Question: I have a bunch of data that is basically a date+time with a number I'd like to plot using gnuplot. The problem is that the data is pulled from a database, so when there are times of day with zero activity, there are no rows created, so my 'csv' file I'm feeding to gnuplot has gaps in the sequence.
Plot config:
'''
set term jpeg medium size 800,600
set output "yesterday.jpg"
set datafile separator ":"
set title "Yesterday's Uploads"
set xlabel "Hour of day (Eastern)" offset 0,-2
set ylabel "Items per minute"
unset key
set bmargin 10
set xdata time
set timefmt "%m/%d/%Y-%H-%M"
set xtics rotate
set style fill solid 0.5
plot "yesterday.stats" u 1:2 w boxes
'''
Example data:
'''
08/27/2013-23-00:34
08/27/2013-22-59:20
08/27/2013-22-58:79
08/27/2013-22-53:6
08/27/2013-22-52:24
08/27/2013-22-51:15
08/27/2013-22-50:12
08/27/2013-22-42:1
08/27/2013-22-38:58
08/27/2013-22-37:36
'''
Note the missing minutes (such as from 38 to 42, and 42 to 50) where there was no activity, thus no DB entries, thus no info in my plot input file.
When I try to plot this using the config example above, the 'gaps' show up as a horizontal filled bar that is the width of the missing data.

I'd like the missing data to simply be a 'zero' with no activity shown on the graph. I'm thinking that there must be a way to handle this in gnuplot and wanted to check with you all before I wrote some script to insert dummy entries into my data.
Any suggestions? Perhaps a different type of plot besides boxes that doesn't "connect" the datapoints, thus leading to those odd horizontal areas?
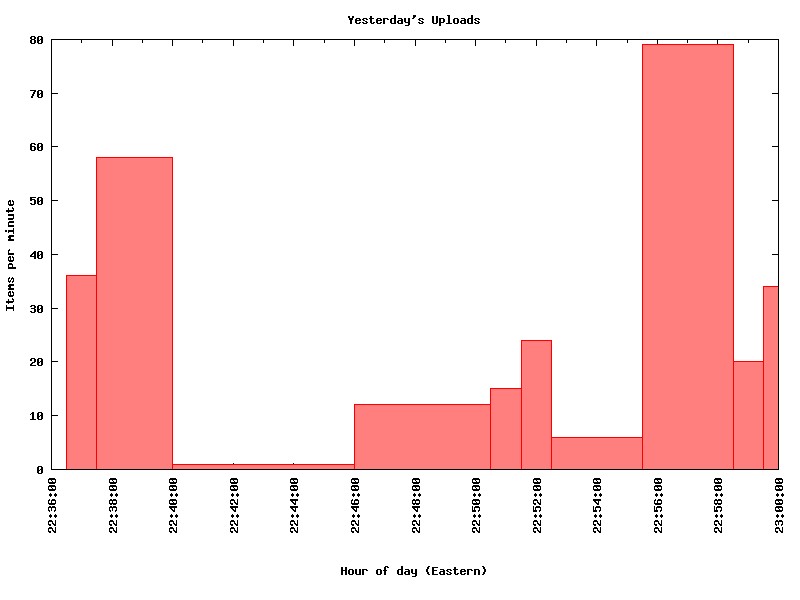
Answer: You can specify the width of a box by the third parameter to 'using':
'''
plot "yesterday.stats" u 1:2:(50) w boxes
'''